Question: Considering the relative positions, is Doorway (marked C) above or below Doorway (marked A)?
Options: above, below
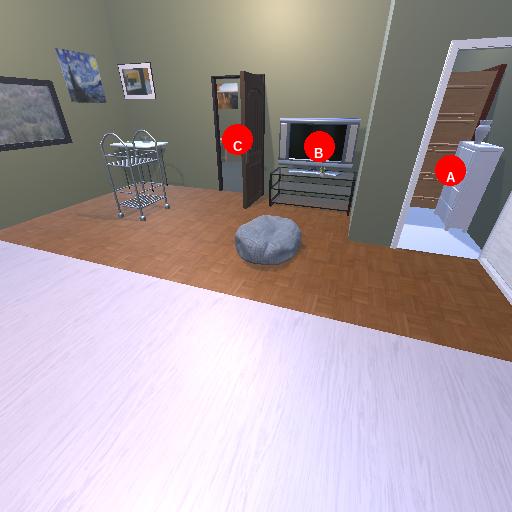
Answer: above